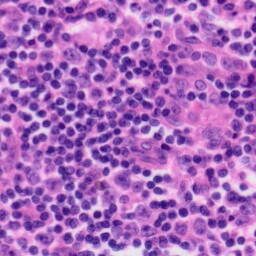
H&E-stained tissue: Tonsil